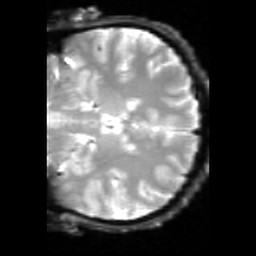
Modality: inplaneT2
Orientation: coronal
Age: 30
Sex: male